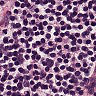
Metastatic tissue present: no